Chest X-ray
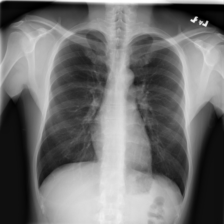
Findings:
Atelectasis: negative
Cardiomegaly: negative
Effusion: negative
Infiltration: negative
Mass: negative
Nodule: negative
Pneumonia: negative
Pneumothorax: negative
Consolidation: negative
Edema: negative
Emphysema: negative
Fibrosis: negative
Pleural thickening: negative
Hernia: negative